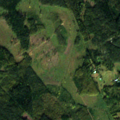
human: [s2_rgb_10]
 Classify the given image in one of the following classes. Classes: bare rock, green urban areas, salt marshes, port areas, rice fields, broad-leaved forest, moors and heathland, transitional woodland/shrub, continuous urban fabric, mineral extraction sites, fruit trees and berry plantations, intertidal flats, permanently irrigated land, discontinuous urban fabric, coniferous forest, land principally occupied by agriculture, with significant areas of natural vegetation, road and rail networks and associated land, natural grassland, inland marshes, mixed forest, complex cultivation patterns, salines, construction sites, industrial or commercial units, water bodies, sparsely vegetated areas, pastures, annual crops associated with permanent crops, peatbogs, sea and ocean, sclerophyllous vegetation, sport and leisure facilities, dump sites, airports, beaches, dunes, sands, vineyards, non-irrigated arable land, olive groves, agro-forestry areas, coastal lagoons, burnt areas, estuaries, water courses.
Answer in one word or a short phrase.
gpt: coniferous forest, transitional woodland/shrub